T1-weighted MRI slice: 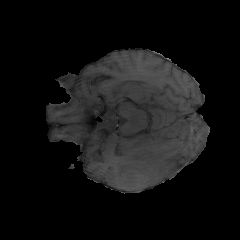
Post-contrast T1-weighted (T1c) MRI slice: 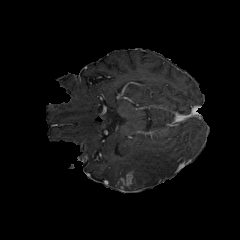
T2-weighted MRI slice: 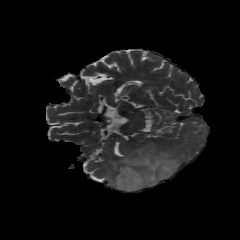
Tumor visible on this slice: yes